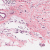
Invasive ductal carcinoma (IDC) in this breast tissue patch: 0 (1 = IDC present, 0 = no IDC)